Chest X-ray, AP view. Patient: 51 years old, sex F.
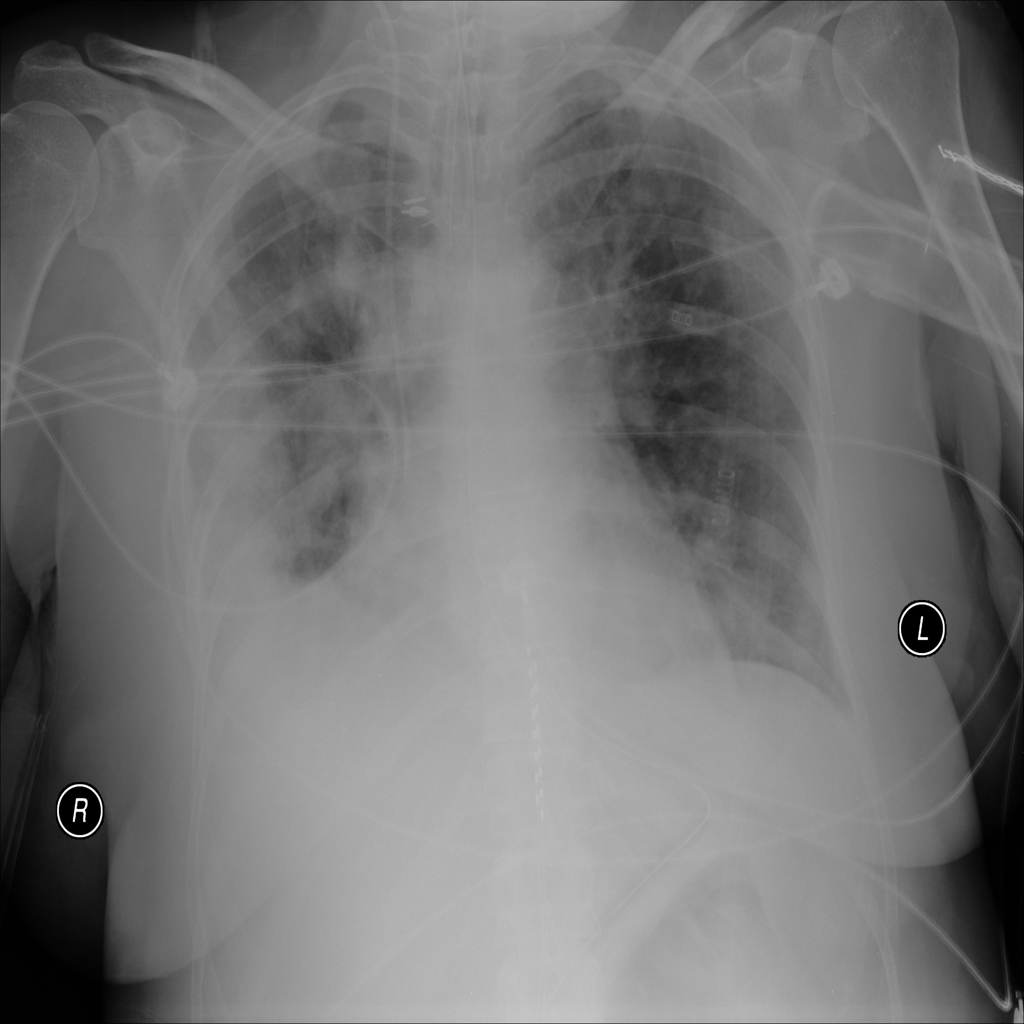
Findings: Effusion, Pleural_Thickening